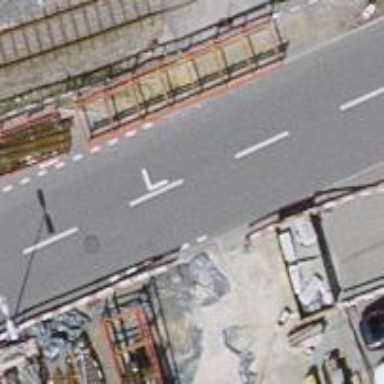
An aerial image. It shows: Road serving as parking aisle.